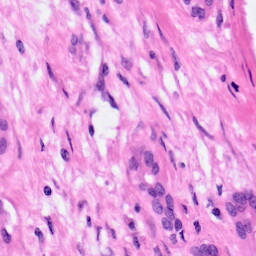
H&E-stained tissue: Pancreatic